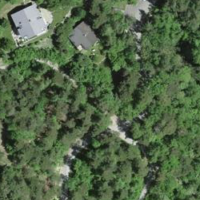
EUNIS habitat code: 44
Species observed at this site:
Turdus merula
Aquilegia vulgaris
Cuculus canorus
Milvus milvus
Pica pica
Buteo buteo
Corvus corax
Columba palumbus